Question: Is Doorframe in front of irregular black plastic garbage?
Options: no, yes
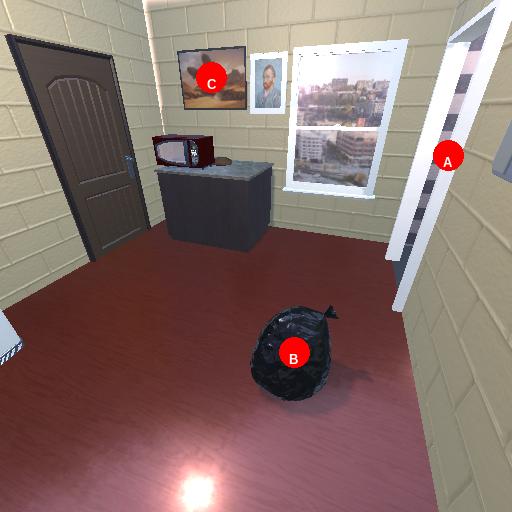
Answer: no